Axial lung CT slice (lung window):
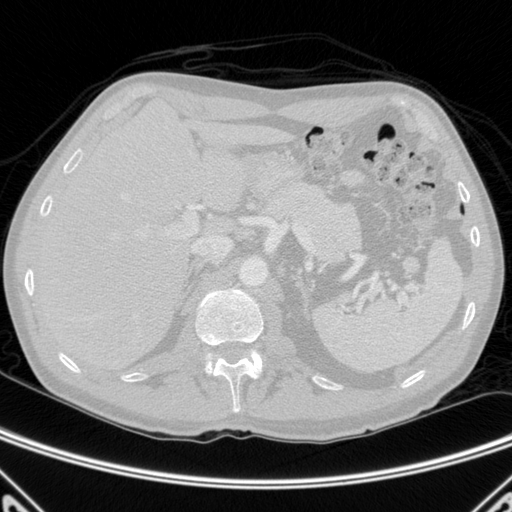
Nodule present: no